Question: I'm overriding a JPanel's 'paintComponent()' method to draw some things on the screen.
This is what it looks like:

I'm using the following code to set the clipping area. This is so that the edges can be curved.
'''
RoundRectangle2D r = new RoundRectangle2D.Double(0, 0, getWidth(), getHeight(), 100, 150);
g.setClip(r);
'''
---
Obviously, there is a problem with the right side of the window. Upon further inspection, I found that JPanel's 'getWidth()' method is not reporting the correct figure. Usually, it's slightly off. For example:
'''
Width = 500, getWidth() = 492
Width = 1000, getWidth() = 992
Width = 100, getWidth() = 192
Width = 350, getWidth() = 342
Width = 600, getWidth() = 592
'''
My question is, And why is 'getHeight()' correct?
If there's no programmatic way to get the real width, should I simply add 8
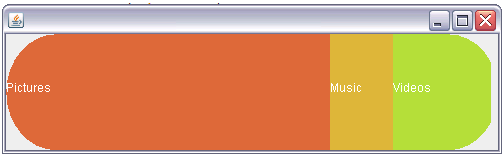
Answer: Firstly, be careful with clipping. The repaint manager has already set the clipping rectangle when it passes it to your component and you could end up painting outside of the component (if you've created your own buffer, then knock yourself out).
Component sizes are 0 based, that means the the width you want is 'getWidth() - 1'
This is the same concept as collections and arrays.
Also, while I'm here, you're assuming that the window size (say 500) will wrap around you component. It's the other way around. A window of size 500 will produce components smaller then that, because of the window border.